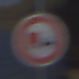
Verkehrszeichen: UeberholverbotKraftfahrzeuge
Umgebung: Outdoor, Nature
Tageszeit: MorningAfternoon
Wetter: Clear
Licht: Natural
Jahreszeit: NotSpecified
Kontrast: HighContrast